Question: I'm making a Calendar in Swift 5 and now I'm encountering a problem.
First this is my code:
'''
import UIKit
class YearViewController: UIViewController {
@IBOutlet weak var yearName: UILabel!
@IBOutlet weak var yearCollectionView: UICollectionView!
override func viewDidLoad() {
super.viewDidLoad()
yearName.text = String(CalenderBrain.init().curruntYear)
yearCollectionView.dataSource = self
yearCollectionView.delegate = self
yearCollectionView.register(UINib(nibName: "ReusableYearCollectionViewCell", bundle: nil), forCellWithReuseIdentifier: "MyCell3")
if let layout = self.yearCollectionView.collectionViewLayout as? UICollectionViewFlowLayout{
layout.minimumInteritemSpacing = -10
layout.minimumLineSpacing = 1
}
}
}
extension YearViewController : UICollectionViewDataSource, UICollectionViewDelegate, UICollectionViewDelegateFlowLayout {
func collectionView(_ collectionView: UICollectionView, numberOfItemsInSection section: Int) -> Int {
return 12
}
func collectionView(_ collectionView: UICollectionView, cellForItemAt indexPath: IndexPath) -> UICollectionViewCell {
let cell = collectionView.dequeueReusableCell(withReuseIdentifier: "MyCell3", for: indexPath) as! ReusableYearCollectionViewCell
cell.monthName.text = Calendar.current.monthSymbols[indexPath.row]
if cell.monthName.text == CalenderBrain.init().curruntMonthName(){
cell.monthName.textColor = .red
cell.tag = 999
}
cell.month = indexPath.row + 1
return cell
}
func collectionView(_ collectionView: UICollectionView, layout collectionViewLayout: UICollectionViewLayout, sizeForItemAt indexPath: IndexPath) -> CGSize {
return .init(width: 126.3, height:(570-3)/4)
}
func collectionView(_ collectionView: UICollectionView, didSelectItemAt indexPath: IndexPath) {
let vc = storyboard?.instantiateViewController(withIdentifier: "lastOne") as? ViewController
vc?.whatIGetFromYearViewController = indexPath.row + 1
vc?.curruntMonthNameThatIHaveToPut = Calendar.current.monthSymbols[indexPath.row]
vc?.nextMonthNameThatIHaveToPut = Calendar.current.monthSymbols[indexPath.row + 1]
self.navigationController?.pushViewController(vc!, animated: true)
print("i'm pressed")
}
}
'''
I want if my cells are clicked then a segue occurs.
And this is an image of my cell. (I make collectionView in collectionViewCell.)

The problem is the segue only occurs when I click the left part of the label. If I click collectionView in CollectionViewCell then the segue doesn't occur. I think that's because Swift recognizes collectionView in collectionViewCell another CollectionView. So for now, I want to make collectionViewCell clicked and segue occurred regardless of part that I click. Is that possible?
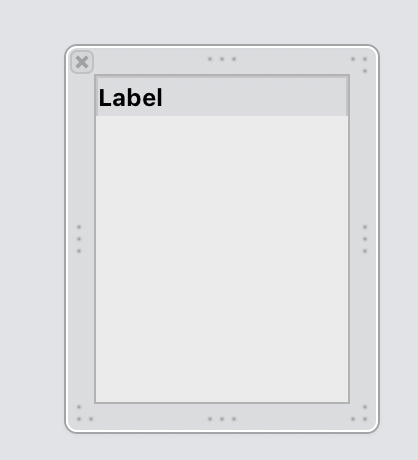
Answer: Try set 'collectionView.isUserInteractionEnable = false' in collectionViewCell.
This code will prevent user action onto collectionView in collectionViewCell, just receive didSelectItem action of main collectionView.